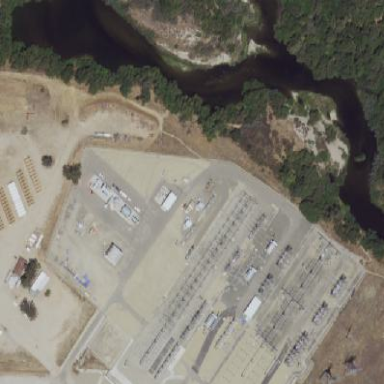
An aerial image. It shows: Power substation enclosed by fence.